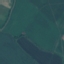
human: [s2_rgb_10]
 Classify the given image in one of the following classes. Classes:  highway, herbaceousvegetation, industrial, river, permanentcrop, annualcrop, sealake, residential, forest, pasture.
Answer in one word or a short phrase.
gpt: AnnualCrop